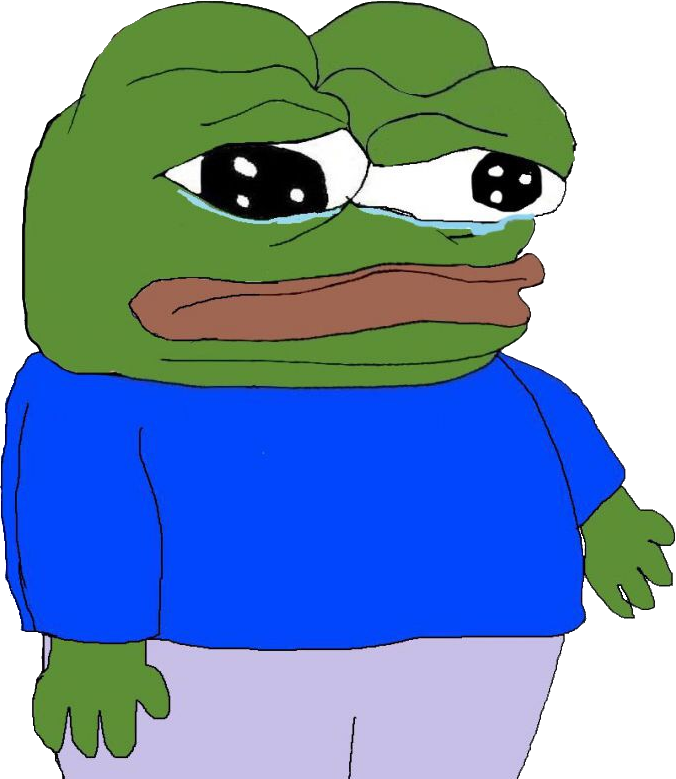
Label: 5_Pepe